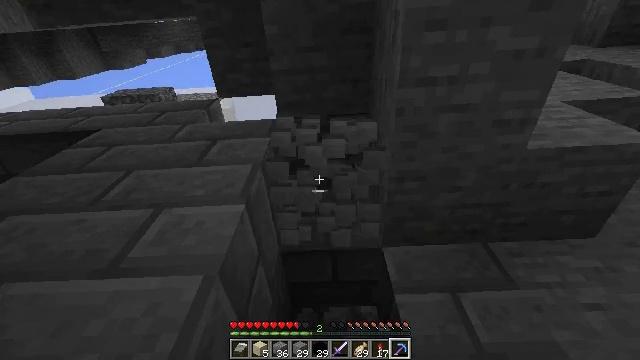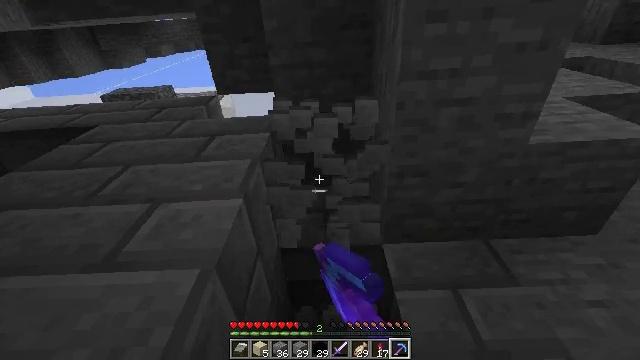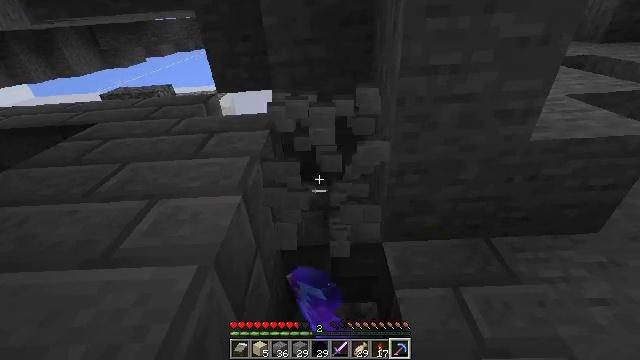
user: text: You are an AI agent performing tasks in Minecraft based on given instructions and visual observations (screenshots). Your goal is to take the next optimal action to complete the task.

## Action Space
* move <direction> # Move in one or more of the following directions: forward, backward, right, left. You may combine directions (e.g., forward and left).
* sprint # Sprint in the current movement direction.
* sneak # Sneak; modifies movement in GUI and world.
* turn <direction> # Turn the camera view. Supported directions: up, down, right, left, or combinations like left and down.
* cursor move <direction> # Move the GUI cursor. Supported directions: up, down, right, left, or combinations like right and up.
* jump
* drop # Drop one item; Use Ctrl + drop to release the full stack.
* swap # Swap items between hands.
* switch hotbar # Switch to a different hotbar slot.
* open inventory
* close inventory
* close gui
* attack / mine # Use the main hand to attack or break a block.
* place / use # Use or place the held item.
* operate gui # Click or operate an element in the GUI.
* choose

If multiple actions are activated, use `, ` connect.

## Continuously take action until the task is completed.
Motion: motion action
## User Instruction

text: Break the stone bricks to collect them.
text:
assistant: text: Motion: move forward, sneak, attack / mine
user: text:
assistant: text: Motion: move forward, sneak
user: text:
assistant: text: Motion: sneak